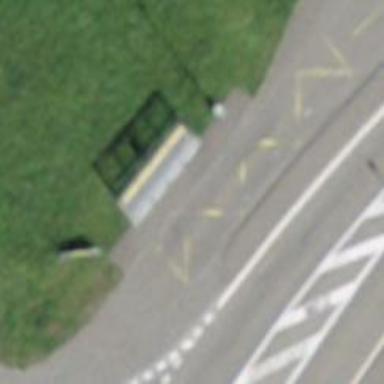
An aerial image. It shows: Bus stop with platform for public transport.